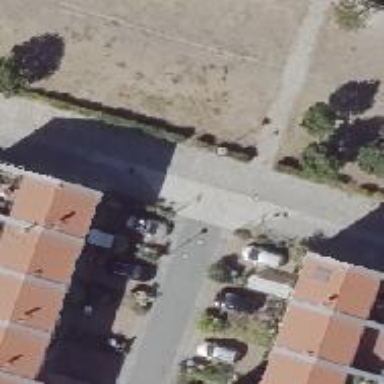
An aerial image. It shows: Living street.